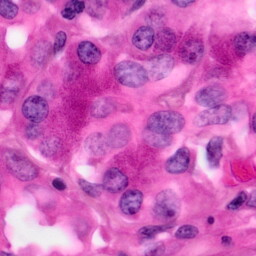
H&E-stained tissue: Pancreatic